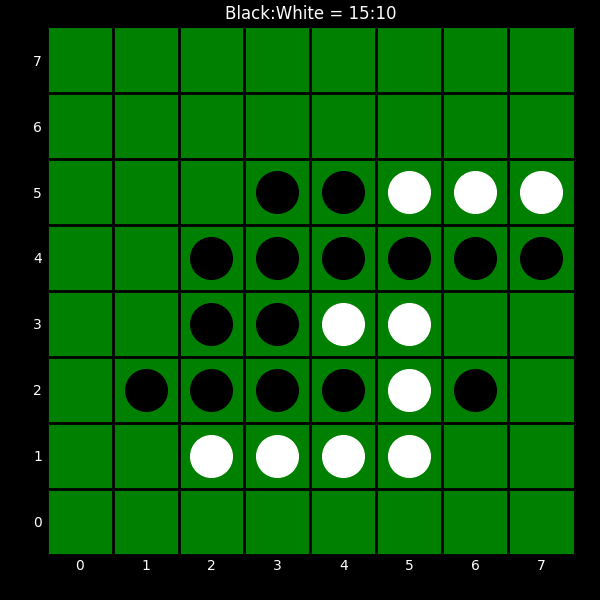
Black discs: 15
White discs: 10